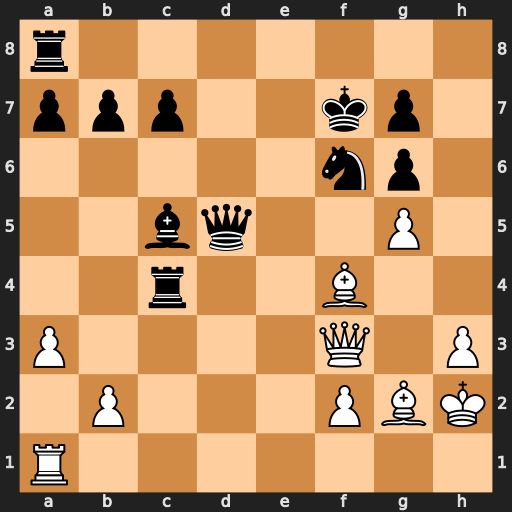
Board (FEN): r7/ppp2kp1/5np1/2bq2P1/2r2B2/P4Q1P/1P3PBK/R7
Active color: w
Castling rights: -
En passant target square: -
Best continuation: Qxd5+ Nxd5 Bxd5+